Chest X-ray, PA view. Patient: 31 years old, sex M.
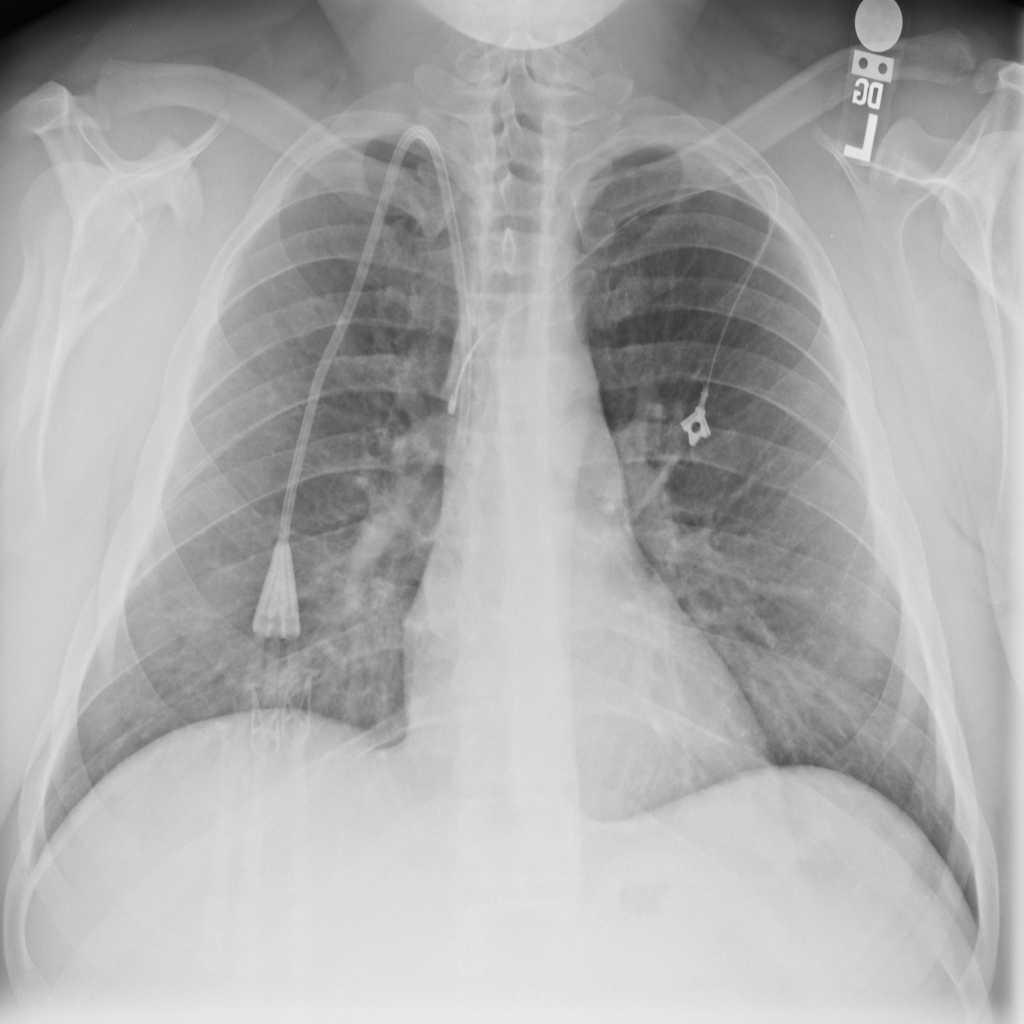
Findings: No Finding